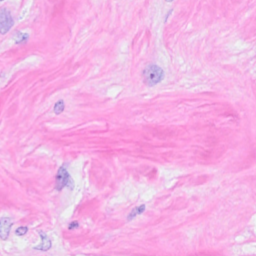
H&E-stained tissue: Breast